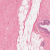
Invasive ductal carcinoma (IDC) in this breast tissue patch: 0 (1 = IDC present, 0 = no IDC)